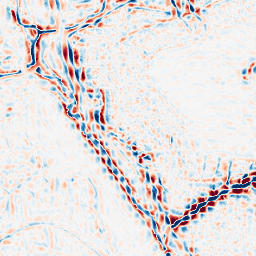
Category: wavelet
Decomposition family: wavelet_biorthogonal
Decomposition parameters: wavelet: bior4.4
level: 3
Upsampling method: bilinear
Upsampling parameters: scale: 8
Upsampling scale: 8